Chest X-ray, AP view. Patient: 44 years old, sex M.
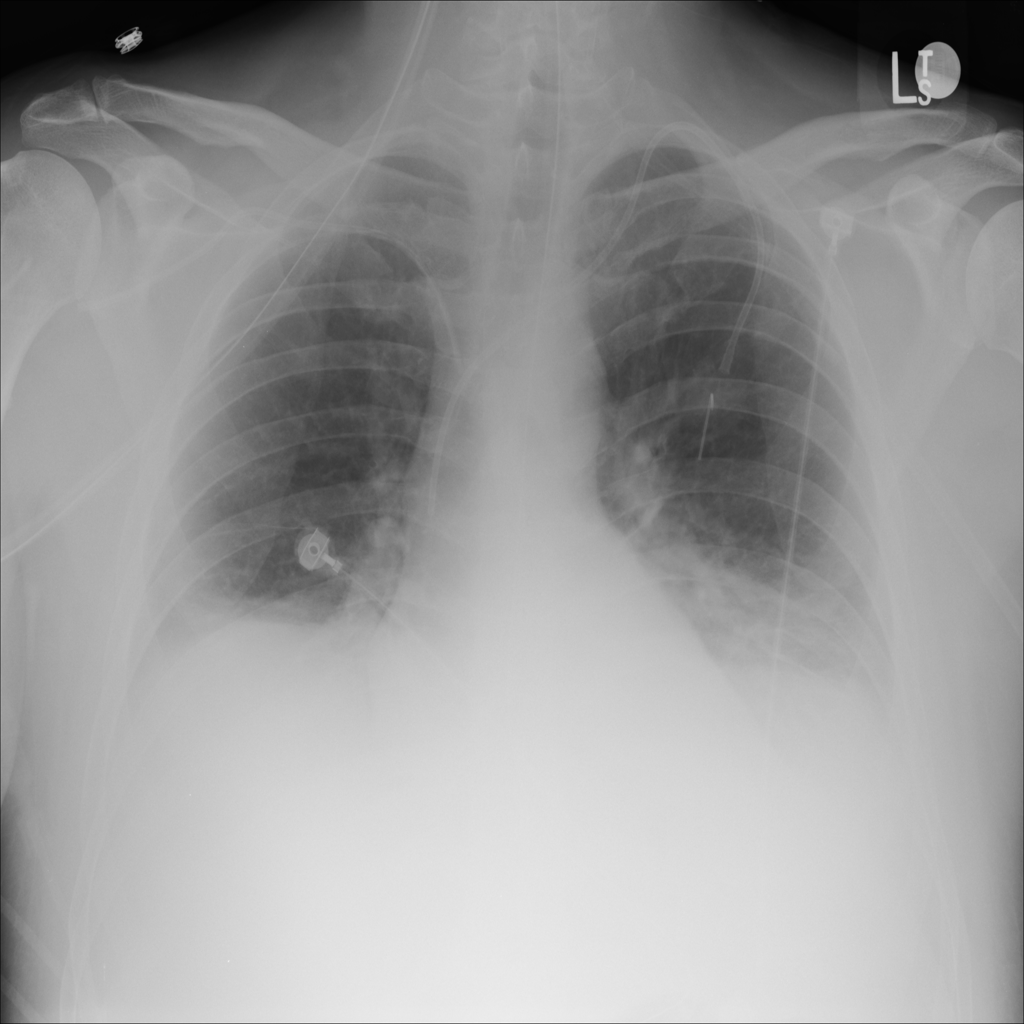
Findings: No Finding